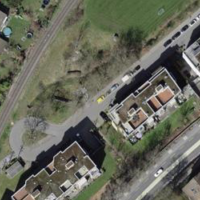
EUNIS habitat code: 55
Species observed at this site:
Cornus sanguinea
Corylus avellana